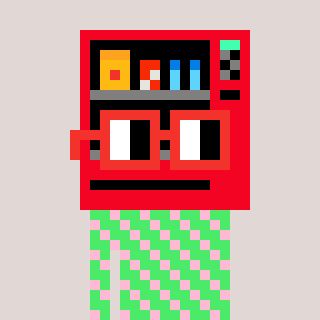
a pixel art character with square red glasses, a vending machine-shaped head and a teal-colored body on a warm background